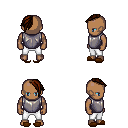
a pixel art fantasy rpg character, male body template, human, dark skin, steel chest armor, white pants, brown long mohawk hairstyle, brown slippers, four views (front, back, left, right), 2x2 character sprite sheet, small pixel art, hard edges, no anti-aliasing